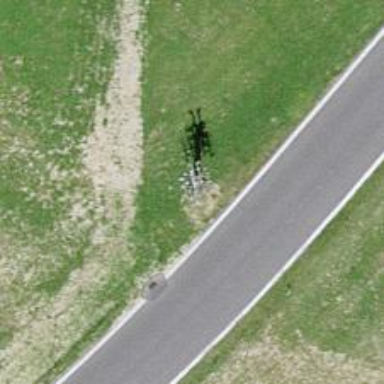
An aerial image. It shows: Power pole.